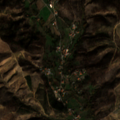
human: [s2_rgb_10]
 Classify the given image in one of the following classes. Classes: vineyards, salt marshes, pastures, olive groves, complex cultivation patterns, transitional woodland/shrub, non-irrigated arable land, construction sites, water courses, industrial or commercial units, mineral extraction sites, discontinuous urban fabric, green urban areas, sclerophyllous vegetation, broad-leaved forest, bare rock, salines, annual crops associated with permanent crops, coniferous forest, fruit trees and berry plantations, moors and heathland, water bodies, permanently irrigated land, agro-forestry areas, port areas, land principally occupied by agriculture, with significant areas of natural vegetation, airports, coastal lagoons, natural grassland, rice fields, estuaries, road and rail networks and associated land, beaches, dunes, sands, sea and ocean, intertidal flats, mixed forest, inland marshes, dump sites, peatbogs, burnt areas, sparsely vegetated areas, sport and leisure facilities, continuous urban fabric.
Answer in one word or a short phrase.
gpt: complex cultivation patterns, broad-leaved forest, transitional woodland/shrub